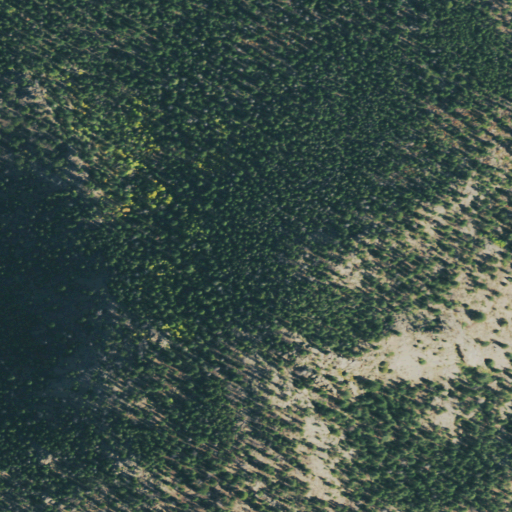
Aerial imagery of mountain in Colorado named Gianttrack Mountain containing evergreen forest and shrub